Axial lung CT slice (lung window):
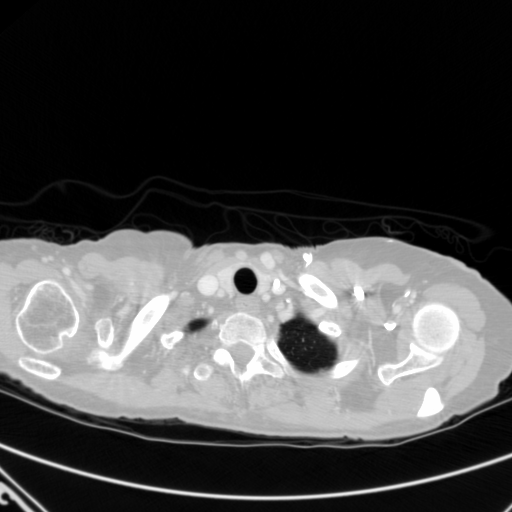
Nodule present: no